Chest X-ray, PA view. Patient: 60 years old, sex M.
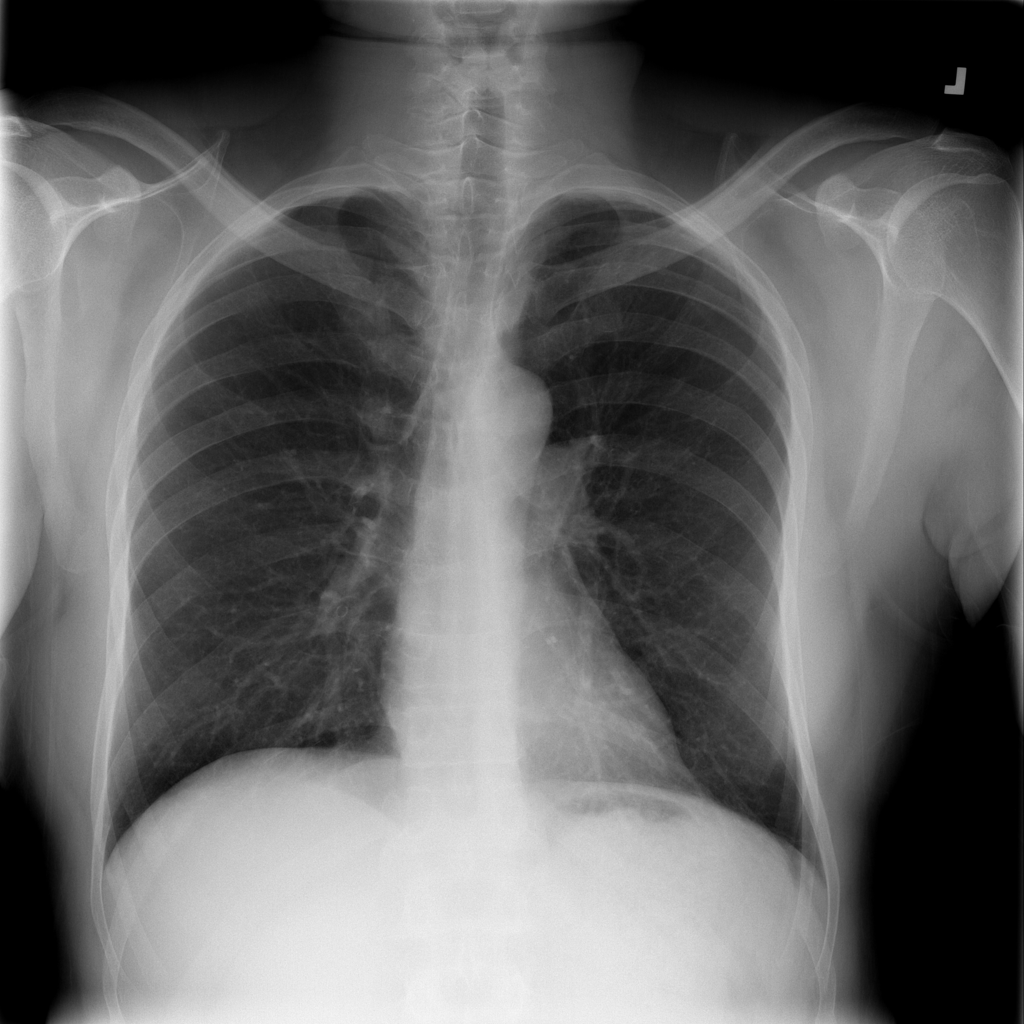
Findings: Infiltration